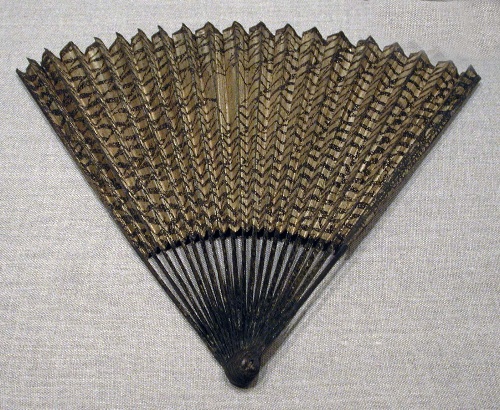
Title: 明  佚名  網紋圖  扇|Folding Fan with Fishing Net Decoration
Artist: Unidentified artist
Date: late 16th–early 17th century
Object type: Folding fan
Classification: Paintings
Medium: Folding fan; ink on gold-flecked paper and gold-flecked lacquered bamboo fan bones and end pieces
Culture: China
Period: Ming dynasty (1368–1644)
Dimensions: 11 7/8 × 9 1/2 × 1/2 in. (30.2 × 24.1 × 1.3 cm)
Department: Asian Art
Credit line: Purchase, The B.D.G. Leviton Foundation Gift, 1988
Accession year: 1988
Repository: Metropolitan Museum of Art, New York, NY